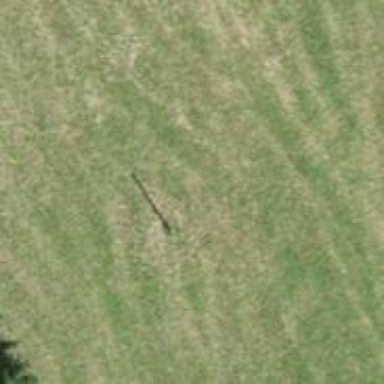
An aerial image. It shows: Power pole.